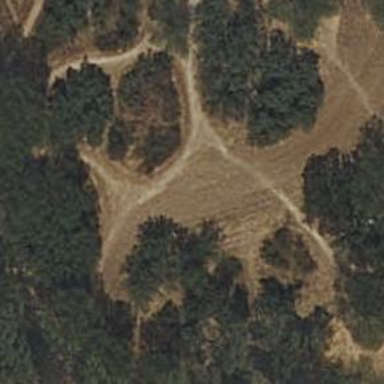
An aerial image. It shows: Dirt path.